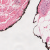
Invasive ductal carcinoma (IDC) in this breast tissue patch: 0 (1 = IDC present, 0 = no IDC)